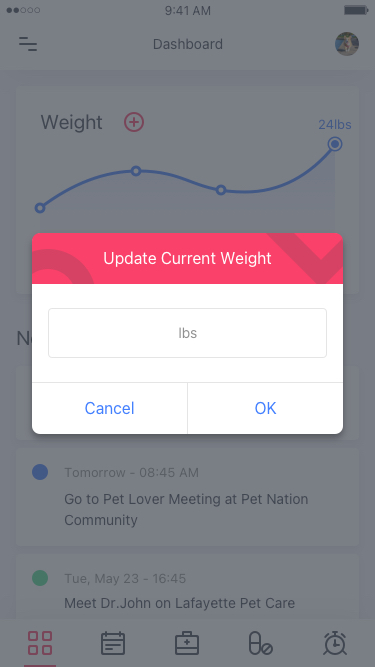
Text in this UI design:
Update Current Weight